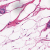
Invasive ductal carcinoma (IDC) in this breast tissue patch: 0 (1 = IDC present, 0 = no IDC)